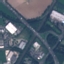
Land use / land cover: Highway